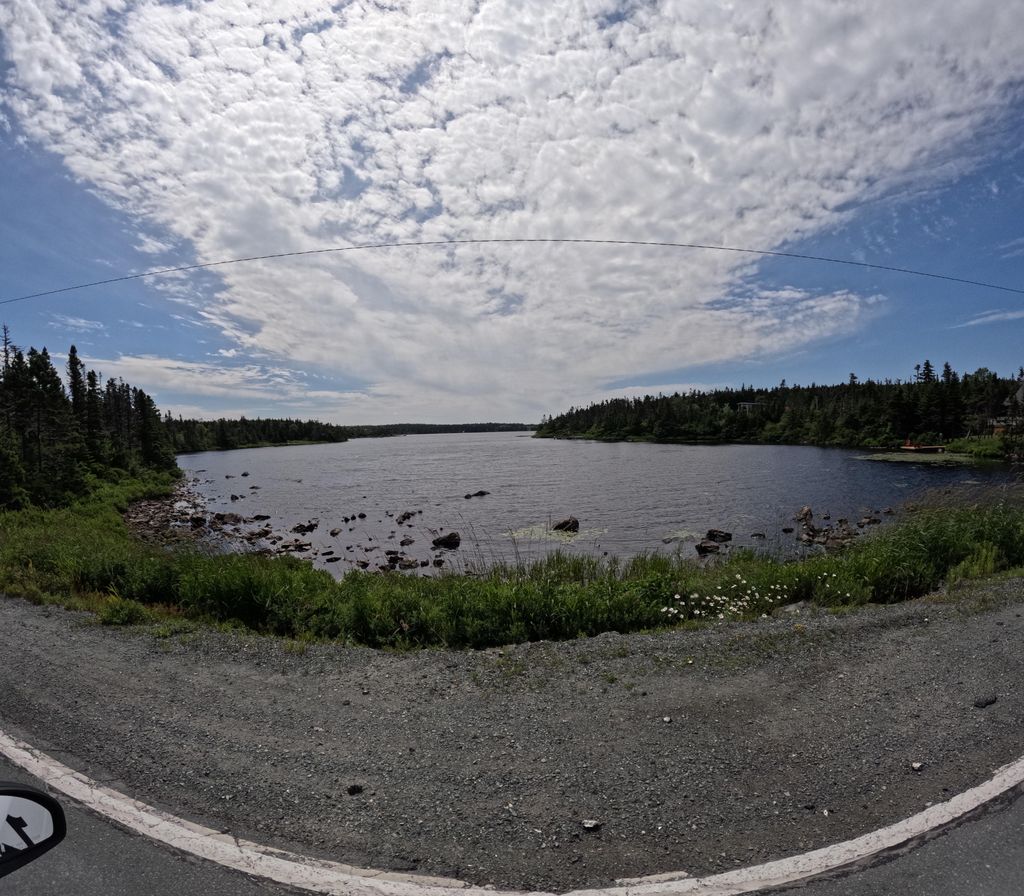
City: st_johns